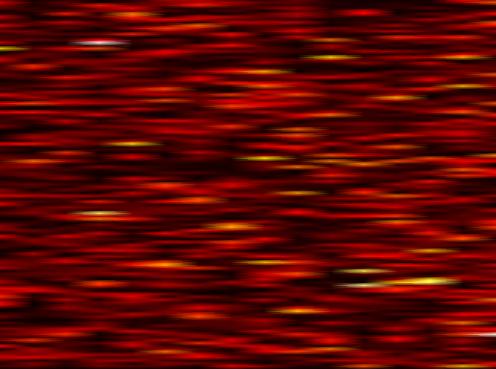
Label: FBMC